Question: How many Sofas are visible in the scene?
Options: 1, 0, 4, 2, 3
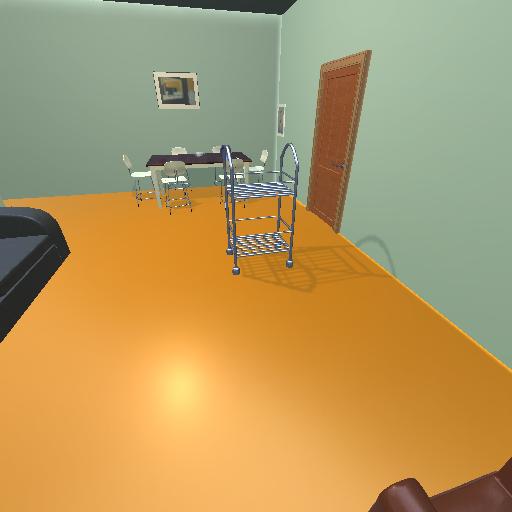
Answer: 1